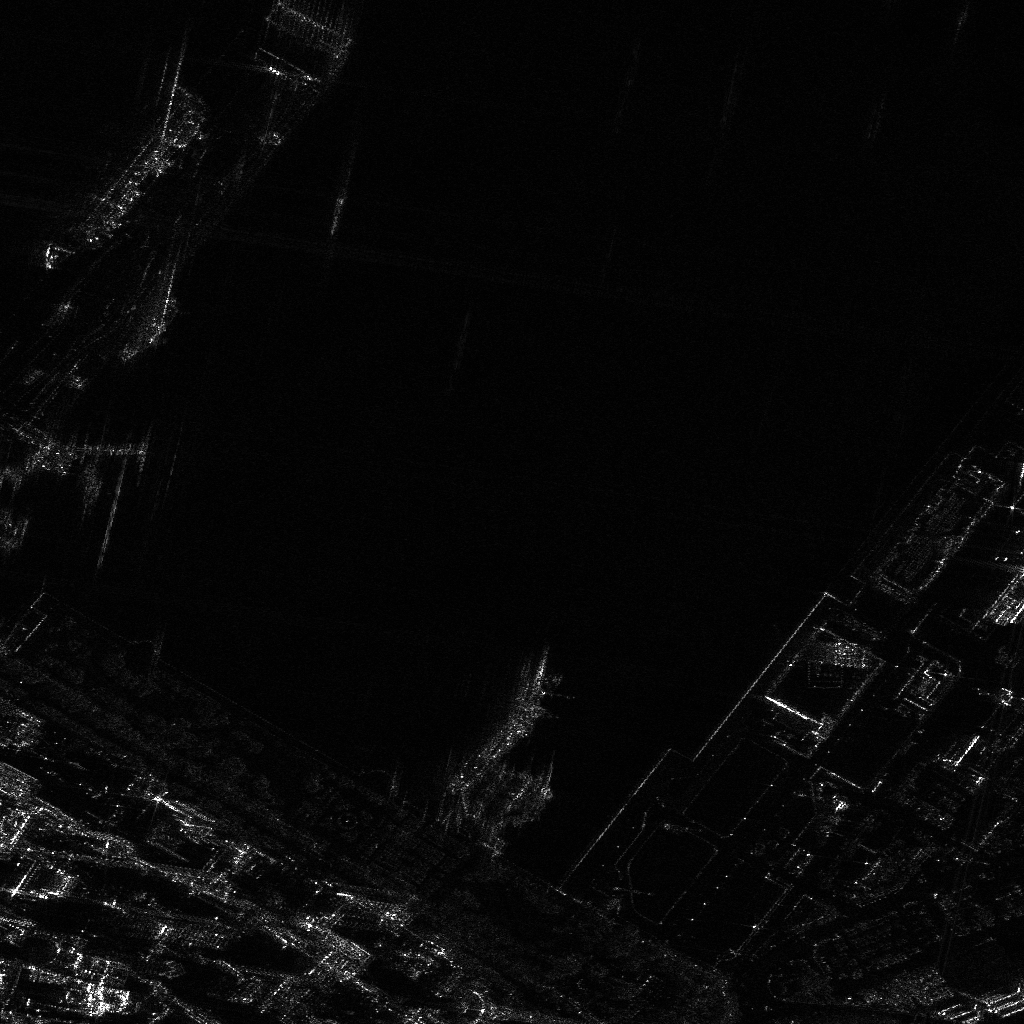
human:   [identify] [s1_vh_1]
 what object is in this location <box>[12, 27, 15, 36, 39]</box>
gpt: <ref>1 large container at the left</ref>

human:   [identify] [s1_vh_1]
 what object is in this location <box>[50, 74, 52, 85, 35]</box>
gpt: <ref>1 large container at the bottom</ref>

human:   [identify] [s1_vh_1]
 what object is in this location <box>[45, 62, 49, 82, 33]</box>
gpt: <ref>1 medium ore-oil at the bottom</ref>